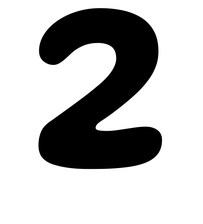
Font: Gluten_SemiBold